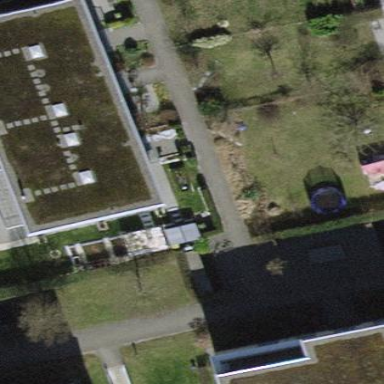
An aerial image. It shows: Building with flat roof.